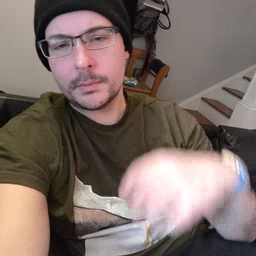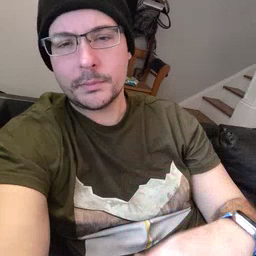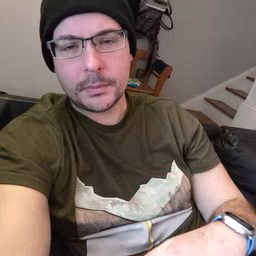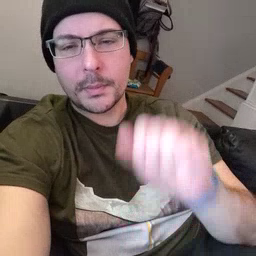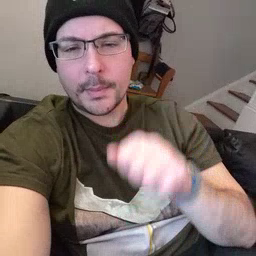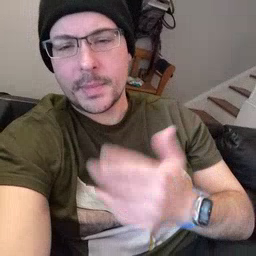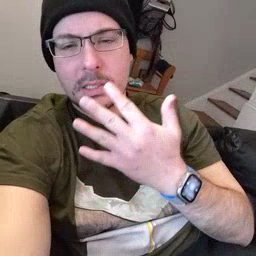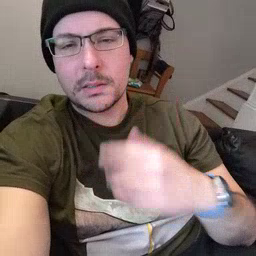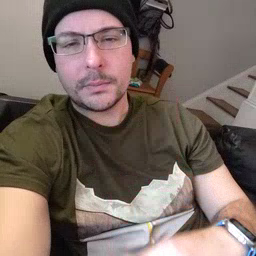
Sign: mitten